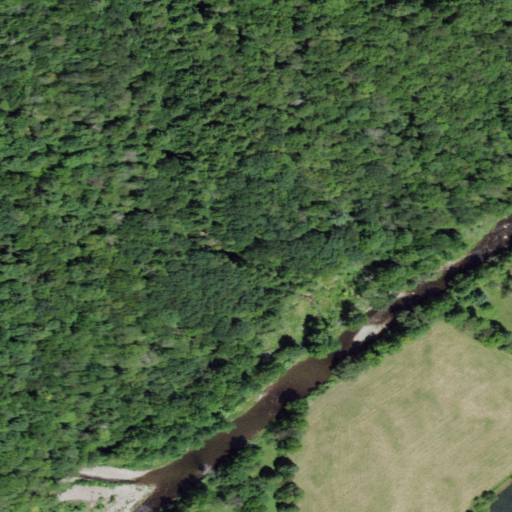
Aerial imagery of valley in New York named Whitcomb Hollow containing deciduous forest, mixed forest, pasture, woody wetlands, and evergreen forest